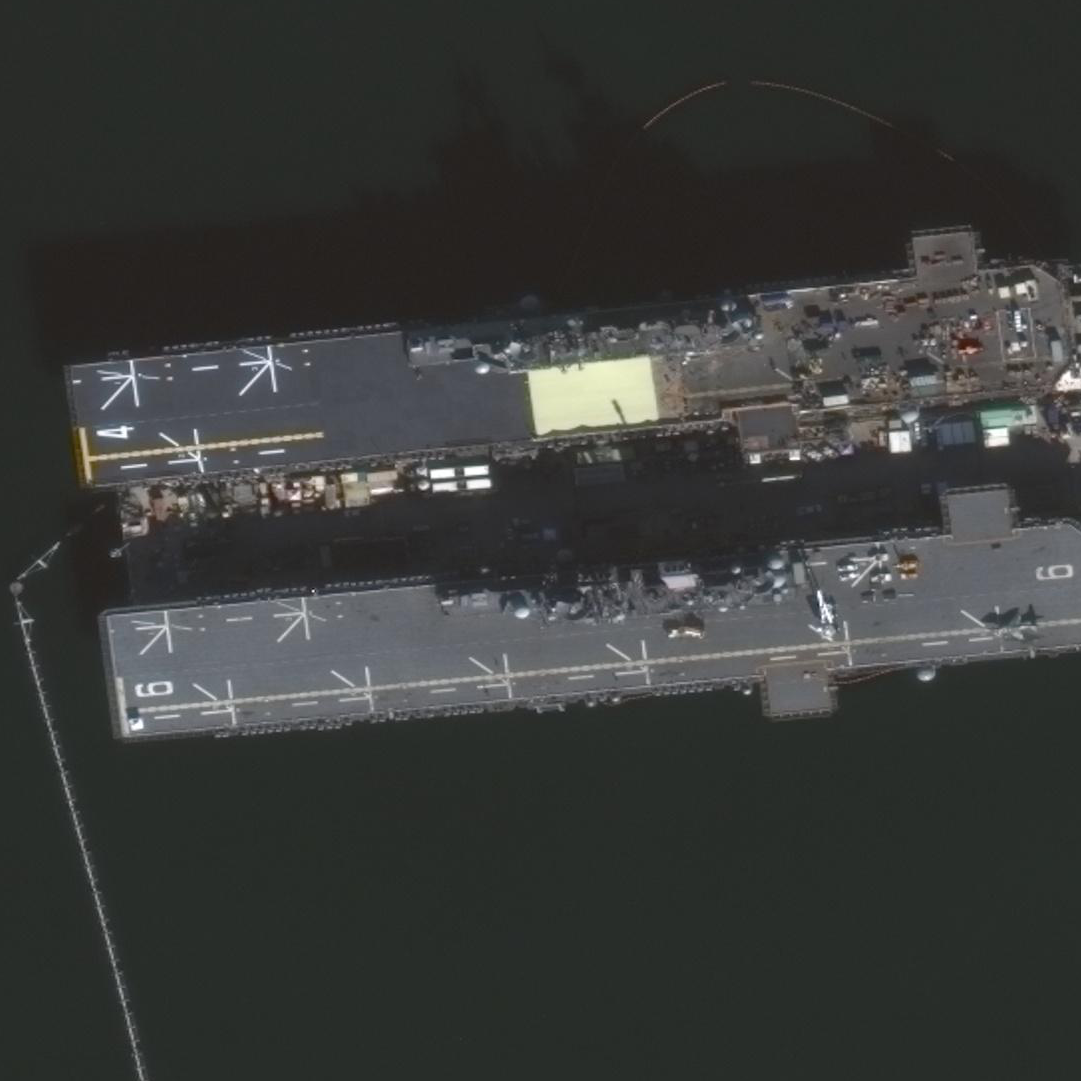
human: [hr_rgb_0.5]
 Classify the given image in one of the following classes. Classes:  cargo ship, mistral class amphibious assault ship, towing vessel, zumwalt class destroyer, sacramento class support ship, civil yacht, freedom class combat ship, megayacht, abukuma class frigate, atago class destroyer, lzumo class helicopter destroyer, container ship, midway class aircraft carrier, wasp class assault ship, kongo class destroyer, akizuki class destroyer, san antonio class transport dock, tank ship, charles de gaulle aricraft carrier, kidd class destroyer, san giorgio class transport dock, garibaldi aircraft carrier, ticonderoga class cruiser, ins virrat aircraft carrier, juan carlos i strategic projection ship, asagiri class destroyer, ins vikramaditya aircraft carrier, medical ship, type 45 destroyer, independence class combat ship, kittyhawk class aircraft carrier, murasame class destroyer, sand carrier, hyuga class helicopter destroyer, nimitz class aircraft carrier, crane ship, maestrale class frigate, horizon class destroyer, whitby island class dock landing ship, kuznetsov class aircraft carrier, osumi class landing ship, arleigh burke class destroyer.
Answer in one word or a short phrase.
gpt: Wasp class assault ship